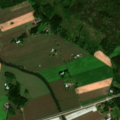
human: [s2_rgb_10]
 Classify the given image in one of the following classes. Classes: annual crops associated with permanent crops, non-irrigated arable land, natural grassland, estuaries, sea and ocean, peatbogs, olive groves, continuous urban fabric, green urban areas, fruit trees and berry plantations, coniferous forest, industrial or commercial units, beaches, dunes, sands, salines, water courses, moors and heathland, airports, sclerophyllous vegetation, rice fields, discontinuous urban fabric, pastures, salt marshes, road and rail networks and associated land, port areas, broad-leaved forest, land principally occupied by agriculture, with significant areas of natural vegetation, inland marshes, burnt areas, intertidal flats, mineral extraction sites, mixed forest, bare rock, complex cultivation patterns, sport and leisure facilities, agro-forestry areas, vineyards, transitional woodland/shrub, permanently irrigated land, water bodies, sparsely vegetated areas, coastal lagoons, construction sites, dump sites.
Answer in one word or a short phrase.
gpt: non-irrigated arable land, land principally occupied by agriculture, with significant areas of natural vegetation, mixed forest, transitional woodland/shrub